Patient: sex M, age 62
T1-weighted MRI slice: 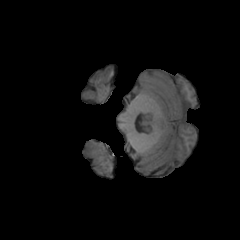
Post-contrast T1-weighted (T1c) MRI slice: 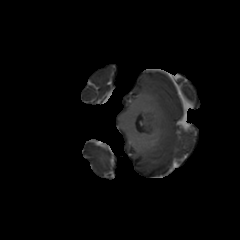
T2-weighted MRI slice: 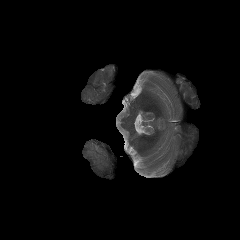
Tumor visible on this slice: yes
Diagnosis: Glioblastoma, IDH-wildtype
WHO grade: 4